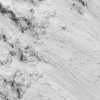
Atmospheric dust classification: not_dusty